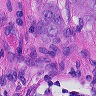
Metastatic tissue present: yes